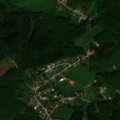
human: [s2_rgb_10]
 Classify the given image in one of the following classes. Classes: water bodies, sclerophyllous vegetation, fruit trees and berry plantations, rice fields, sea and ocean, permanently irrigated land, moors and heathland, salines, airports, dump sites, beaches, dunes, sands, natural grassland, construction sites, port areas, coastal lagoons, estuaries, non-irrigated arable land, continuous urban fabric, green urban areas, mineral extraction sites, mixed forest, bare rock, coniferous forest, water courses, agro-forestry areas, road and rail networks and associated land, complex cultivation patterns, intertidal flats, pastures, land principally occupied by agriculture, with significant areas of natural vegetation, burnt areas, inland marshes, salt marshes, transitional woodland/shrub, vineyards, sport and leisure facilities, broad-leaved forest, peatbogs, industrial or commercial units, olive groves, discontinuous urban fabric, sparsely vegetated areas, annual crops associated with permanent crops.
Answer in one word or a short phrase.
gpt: discontinuous urban fabric, land principally occupied by agriculture, with significant areas of natural vegetation, broad-leaved forest